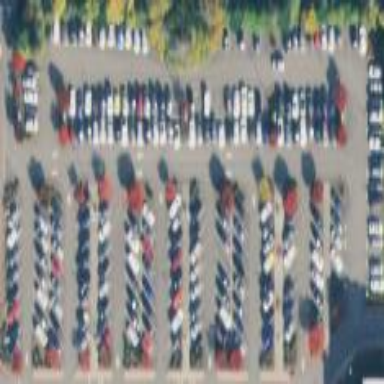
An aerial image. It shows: Parking area with surface.